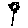
Label: flower